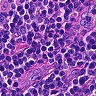
Metastatic tissue present: no